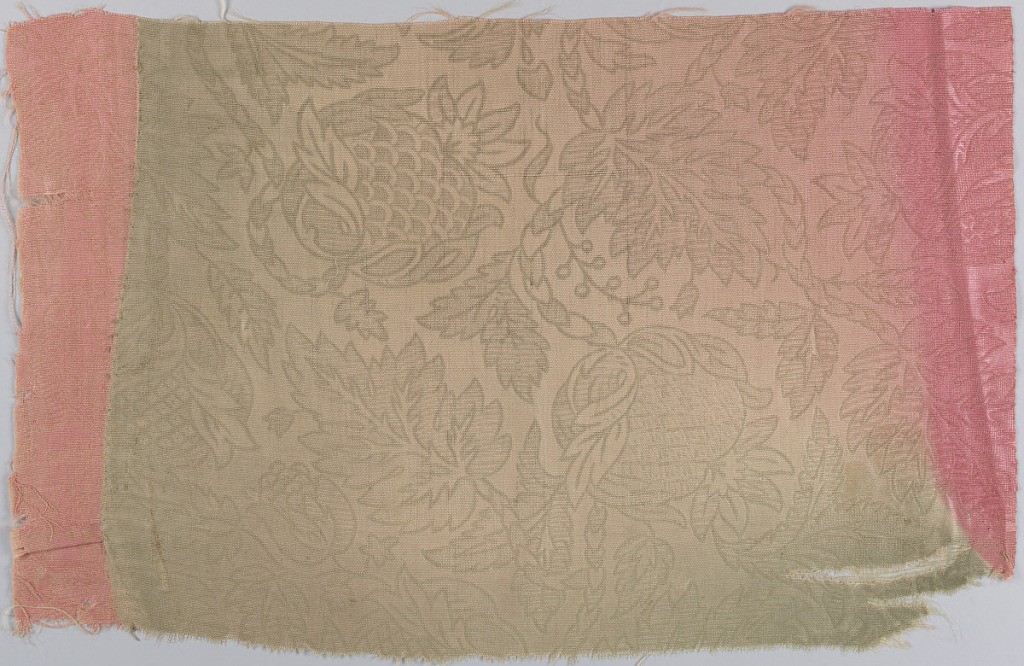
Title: Embossed wool
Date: early 18th century
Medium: wool Technique: stamped
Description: Two fragments of thin wool, stamped in large-scale design of pomegranate and foliage; originally a bright coral color